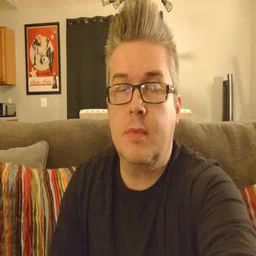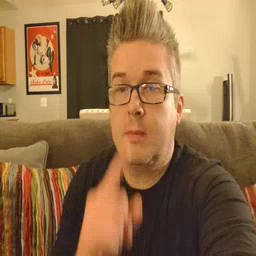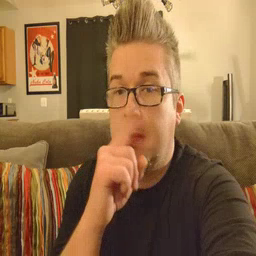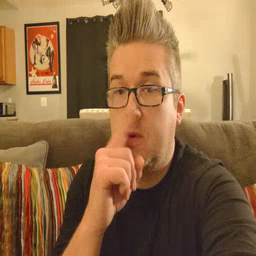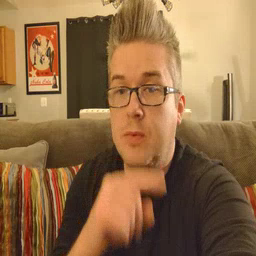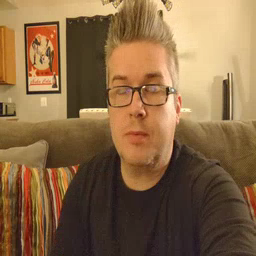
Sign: mouse